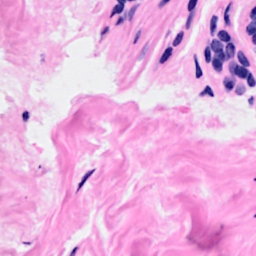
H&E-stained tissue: Breast